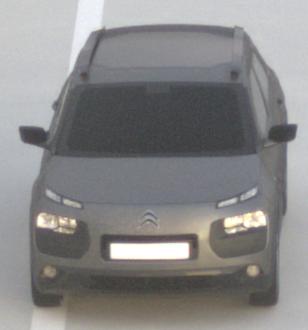
Make: Citroen
Model: C4 Cactus PureTech 75
Detailed model: C4 Cactus
Model produced from: 2014/09
Model produced until: 2015/03
Doors: 5
Color: gray
Road condition: dry road
Daytime: sunrise or sunset
Contrast: low contrast